Question: What does the third tool do?
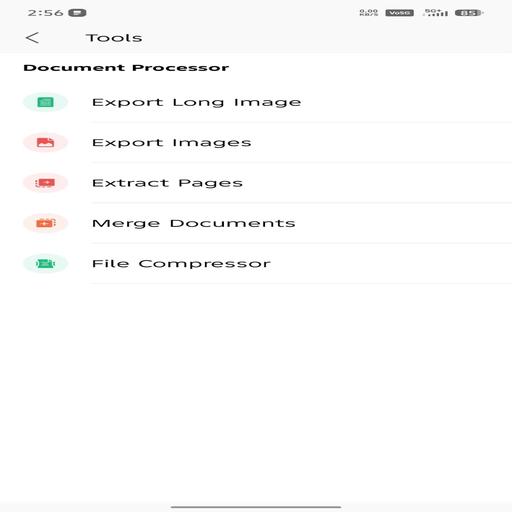
Answer: Extract Pages